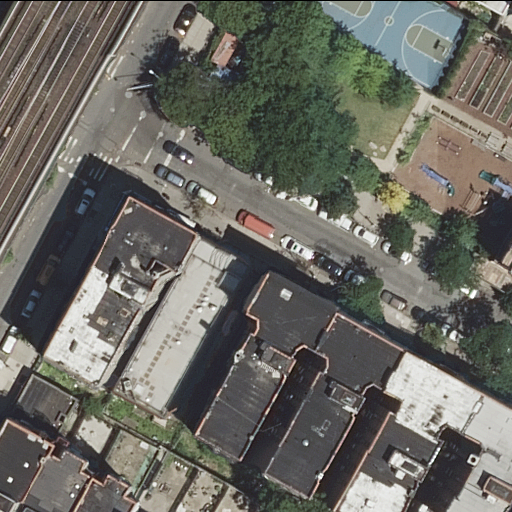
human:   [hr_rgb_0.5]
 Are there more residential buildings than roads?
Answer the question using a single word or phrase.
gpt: yes

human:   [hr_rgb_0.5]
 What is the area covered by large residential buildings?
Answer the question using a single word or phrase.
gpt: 594m2

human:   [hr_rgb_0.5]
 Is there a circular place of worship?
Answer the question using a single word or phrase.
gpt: no

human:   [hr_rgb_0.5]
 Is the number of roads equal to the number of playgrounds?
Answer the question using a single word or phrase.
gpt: no

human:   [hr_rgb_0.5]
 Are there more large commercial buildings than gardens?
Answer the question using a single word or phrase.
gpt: no

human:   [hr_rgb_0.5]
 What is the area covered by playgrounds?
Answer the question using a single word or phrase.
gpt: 42m2

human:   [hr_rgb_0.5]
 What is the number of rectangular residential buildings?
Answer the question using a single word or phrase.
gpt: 4

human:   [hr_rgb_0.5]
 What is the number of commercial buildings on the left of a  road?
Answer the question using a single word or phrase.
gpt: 0

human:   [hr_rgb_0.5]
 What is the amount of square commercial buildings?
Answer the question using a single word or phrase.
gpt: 0

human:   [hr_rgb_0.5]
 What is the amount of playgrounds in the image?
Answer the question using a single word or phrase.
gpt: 1

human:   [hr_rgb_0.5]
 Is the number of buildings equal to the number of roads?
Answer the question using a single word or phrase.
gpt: no

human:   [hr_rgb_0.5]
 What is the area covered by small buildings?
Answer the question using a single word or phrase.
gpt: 90m2

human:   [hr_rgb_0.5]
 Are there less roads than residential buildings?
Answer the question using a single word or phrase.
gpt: yes

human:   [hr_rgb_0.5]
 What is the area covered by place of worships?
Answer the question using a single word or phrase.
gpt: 0m2

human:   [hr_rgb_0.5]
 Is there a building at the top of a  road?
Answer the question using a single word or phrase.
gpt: yes

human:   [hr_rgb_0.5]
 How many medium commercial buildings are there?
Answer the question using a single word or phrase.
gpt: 0

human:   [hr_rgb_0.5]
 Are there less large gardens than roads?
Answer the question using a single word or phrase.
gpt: yes

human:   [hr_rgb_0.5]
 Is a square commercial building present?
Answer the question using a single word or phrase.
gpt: no

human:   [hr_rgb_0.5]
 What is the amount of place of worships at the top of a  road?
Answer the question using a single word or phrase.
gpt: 1

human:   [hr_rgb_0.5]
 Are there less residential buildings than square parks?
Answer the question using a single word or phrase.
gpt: no

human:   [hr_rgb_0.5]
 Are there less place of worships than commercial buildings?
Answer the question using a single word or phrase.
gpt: no

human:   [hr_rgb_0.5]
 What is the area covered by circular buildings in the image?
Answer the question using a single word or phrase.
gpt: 0m2

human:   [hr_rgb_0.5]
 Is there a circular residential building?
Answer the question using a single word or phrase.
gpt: no

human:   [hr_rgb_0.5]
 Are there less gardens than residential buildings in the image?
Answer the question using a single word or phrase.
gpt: yes

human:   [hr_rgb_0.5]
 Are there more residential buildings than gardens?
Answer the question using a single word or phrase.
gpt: yes

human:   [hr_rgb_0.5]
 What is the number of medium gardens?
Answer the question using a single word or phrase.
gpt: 1

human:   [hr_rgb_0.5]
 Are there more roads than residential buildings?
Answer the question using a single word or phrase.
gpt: no

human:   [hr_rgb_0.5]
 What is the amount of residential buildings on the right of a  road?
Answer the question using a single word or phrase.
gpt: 7

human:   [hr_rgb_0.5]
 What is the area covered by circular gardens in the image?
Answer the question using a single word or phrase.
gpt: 0m2

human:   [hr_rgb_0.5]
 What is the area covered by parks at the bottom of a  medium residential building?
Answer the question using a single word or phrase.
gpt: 0m2

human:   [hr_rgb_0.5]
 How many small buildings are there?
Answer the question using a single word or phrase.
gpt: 5

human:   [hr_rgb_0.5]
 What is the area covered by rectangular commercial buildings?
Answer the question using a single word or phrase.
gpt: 0m2

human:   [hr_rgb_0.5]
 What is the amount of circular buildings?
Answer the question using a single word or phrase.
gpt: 0

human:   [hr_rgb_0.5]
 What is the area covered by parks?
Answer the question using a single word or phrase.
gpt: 431m2

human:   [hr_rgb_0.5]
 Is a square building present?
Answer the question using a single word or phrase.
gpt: no

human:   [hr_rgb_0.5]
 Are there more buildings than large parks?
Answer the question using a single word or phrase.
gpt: yes